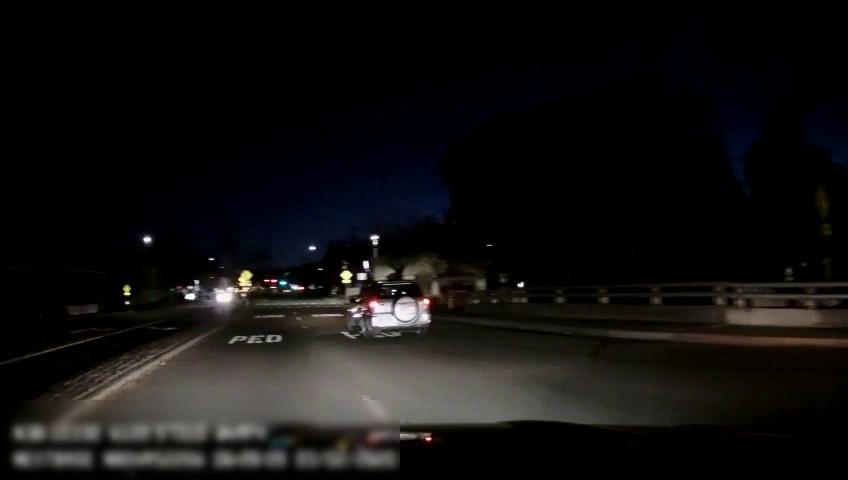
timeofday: Night
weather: Cloudy
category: Drivable Space
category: Drivable Space
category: Vehicles | SUV
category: Lanes | Opposite Lane
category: Lanes | Current Lane
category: Traffic | Signs
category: Traffic | Signs
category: Traffic | Signs
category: Traffic | Signs
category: Traffic | Signs